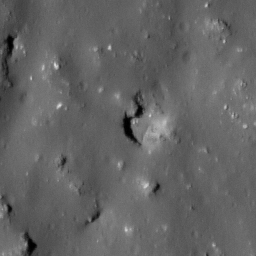
Pit: Tycho 5a
Host crater: Tycho
Host type: impact_melt
Lunar coordinates: latitude -42.62, longitude 348.633